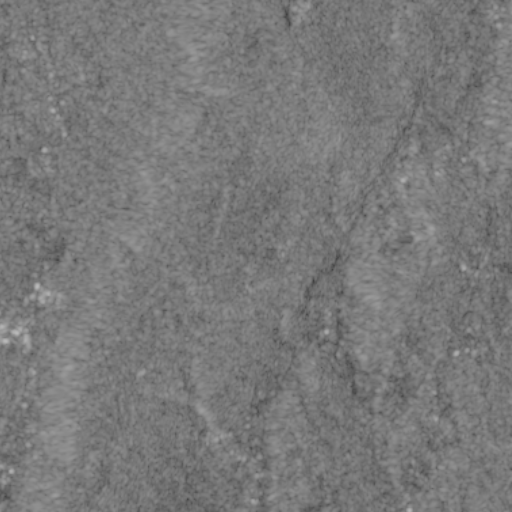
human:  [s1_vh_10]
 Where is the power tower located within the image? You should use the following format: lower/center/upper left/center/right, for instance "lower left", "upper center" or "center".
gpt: The power tower is located in the upper left of the image.
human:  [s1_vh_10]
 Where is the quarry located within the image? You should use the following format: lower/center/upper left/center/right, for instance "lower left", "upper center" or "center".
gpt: There is no quarry in the image.

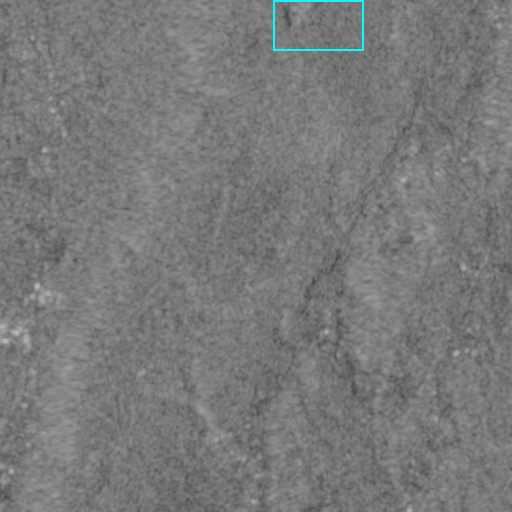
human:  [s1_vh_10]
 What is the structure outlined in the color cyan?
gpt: The structure outlined in cyan is a quarry.
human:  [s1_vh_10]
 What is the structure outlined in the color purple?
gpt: There is no purple outline.